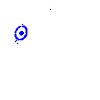
Particle: proton